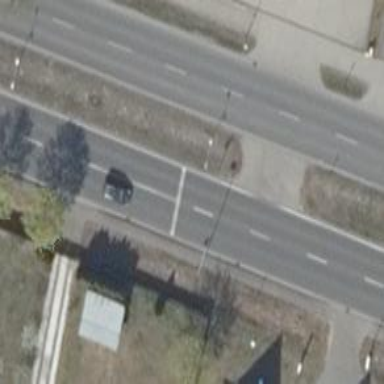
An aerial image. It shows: Road with traffic signals.